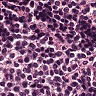
Metastatic tissue present: no